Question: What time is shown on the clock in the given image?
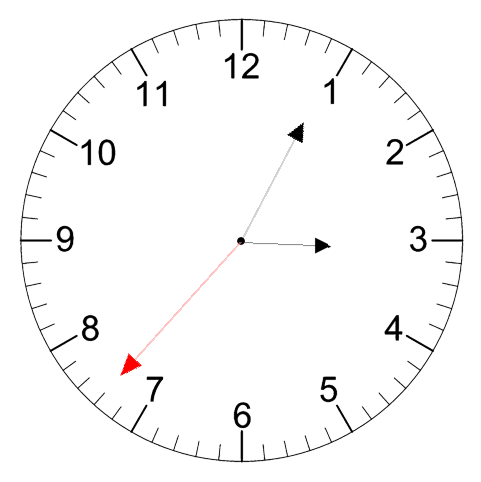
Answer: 03:04:37